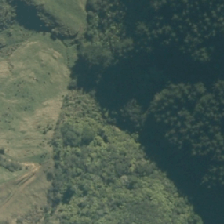
Land cover: broadleaved_indigenous_hardwood